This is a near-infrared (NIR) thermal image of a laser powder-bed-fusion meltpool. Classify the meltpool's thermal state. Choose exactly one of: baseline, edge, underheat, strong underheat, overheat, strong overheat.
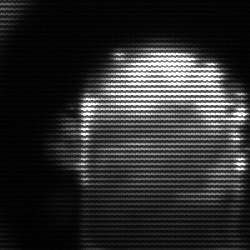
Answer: baseline